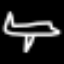
Label: airplane